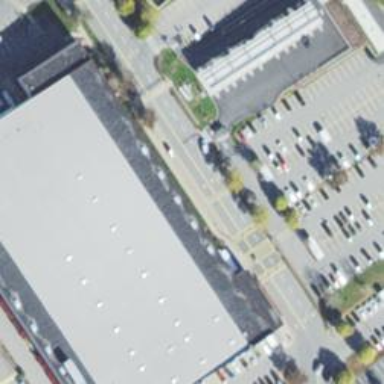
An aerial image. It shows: Wholesale shop housed in building.